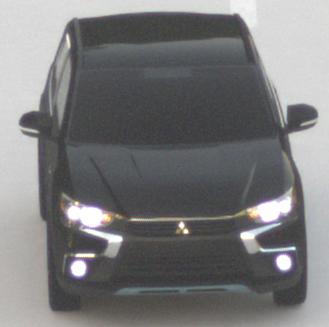
Make: Mitsubishi
Model: Outlander 2.0 Plug-In Hybrid
Detailed model: Outlander (III) Plug-In Hybrid
Model produced from: 2015/10
Model produced until: 2018/08
Doors: 5
Color: black
Road condition: dry road
Daytime: sunrise or sunset
Contrast: low contrast